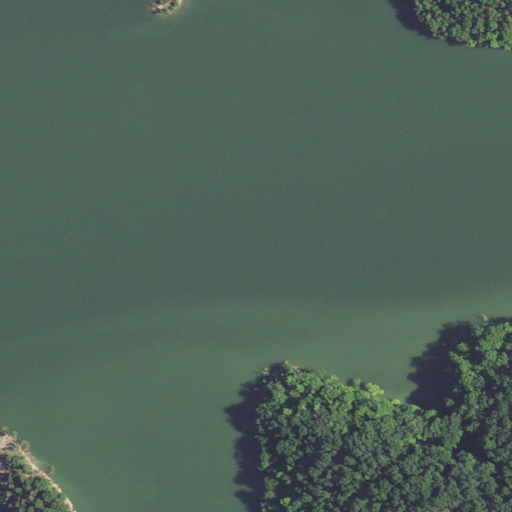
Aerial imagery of valley in Kentucky named Bill Long Hollow containing open water, mixed forest, deciduous forest, barren land, and grassland